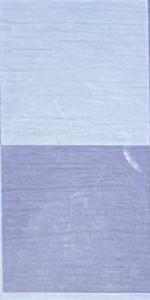
Label: Empty